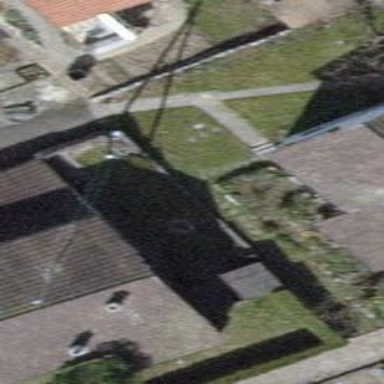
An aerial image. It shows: Detached building with gabled roof.